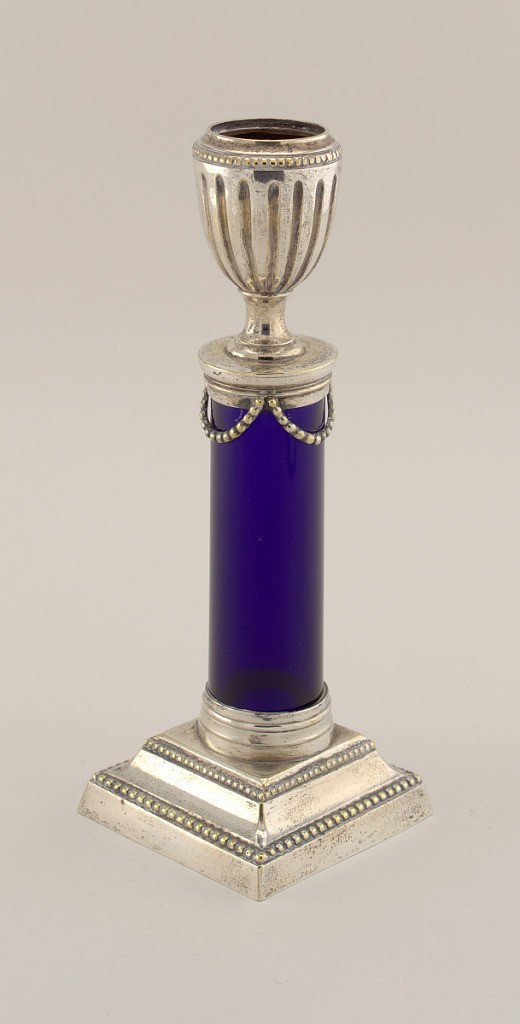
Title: Candlestick
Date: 19th century
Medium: silver plated, glass
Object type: candlestick
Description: Two-tiered square base with two rows of beading, of silver. Blue glass column shaft, capped by silver capital hung with three bead swags. Candleholder in the shape of a fluted urn, silver. No marks.